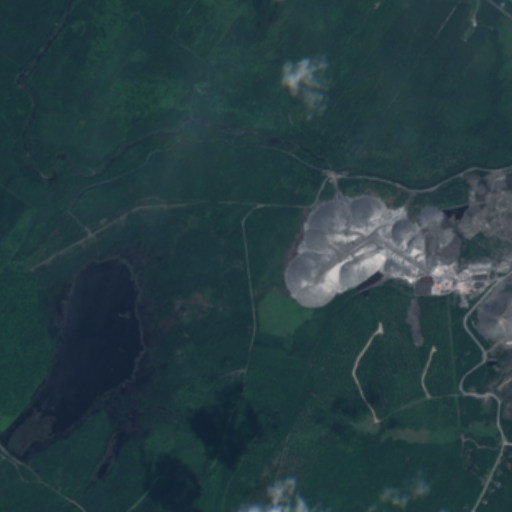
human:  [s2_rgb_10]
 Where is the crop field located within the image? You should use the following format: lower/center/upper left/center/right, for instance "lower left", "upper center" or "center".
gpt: The crop field is located in the upper right of the image.
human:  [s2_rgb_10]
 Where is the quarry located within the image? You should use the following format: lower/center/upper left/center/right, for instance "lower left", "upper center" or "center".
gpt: The quarry is located in the lower right of the image.
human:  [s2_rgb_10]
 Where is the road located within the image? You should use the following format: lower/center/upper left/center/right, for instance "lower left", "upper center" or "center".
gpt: There is no road in the image.